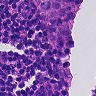
Metastatic tissue present: yes